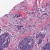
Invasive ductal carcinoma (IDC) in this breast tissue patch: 0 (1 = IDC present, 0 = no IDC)